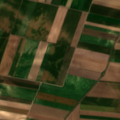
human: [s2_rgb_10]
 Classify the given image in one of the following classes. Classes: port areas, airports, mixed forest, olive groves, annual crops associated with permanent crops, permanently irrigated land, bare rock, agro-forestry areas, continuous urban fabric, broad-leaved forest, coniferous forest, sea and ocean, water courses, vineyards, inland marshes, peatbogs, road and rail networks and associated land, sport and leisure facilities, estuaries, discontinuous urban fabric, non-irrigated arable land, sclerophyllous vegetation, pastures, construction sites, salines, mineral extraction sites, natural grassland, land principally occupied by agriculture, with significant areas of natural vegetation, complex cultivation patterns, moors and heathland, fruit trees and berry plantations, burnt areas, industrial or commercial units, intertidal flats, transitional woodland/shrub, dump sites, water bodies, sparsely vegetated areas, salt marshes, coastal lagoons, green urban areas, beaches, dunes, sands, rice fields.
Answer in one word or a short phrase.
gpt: non-irrigated arable land